Field crop: maize
Growth stage: 2
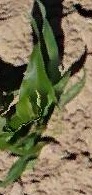
Species: maize